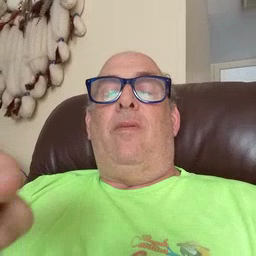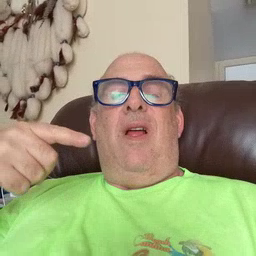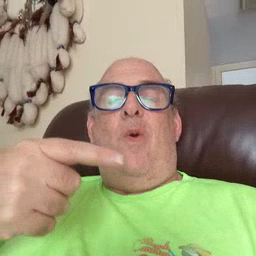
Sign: owie